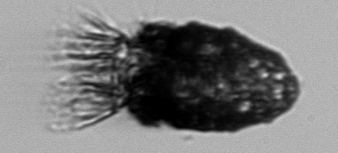
Label: Stenosemella_pacifica